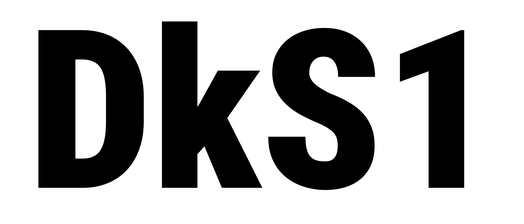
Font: Roboto_Condensed_Black